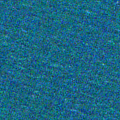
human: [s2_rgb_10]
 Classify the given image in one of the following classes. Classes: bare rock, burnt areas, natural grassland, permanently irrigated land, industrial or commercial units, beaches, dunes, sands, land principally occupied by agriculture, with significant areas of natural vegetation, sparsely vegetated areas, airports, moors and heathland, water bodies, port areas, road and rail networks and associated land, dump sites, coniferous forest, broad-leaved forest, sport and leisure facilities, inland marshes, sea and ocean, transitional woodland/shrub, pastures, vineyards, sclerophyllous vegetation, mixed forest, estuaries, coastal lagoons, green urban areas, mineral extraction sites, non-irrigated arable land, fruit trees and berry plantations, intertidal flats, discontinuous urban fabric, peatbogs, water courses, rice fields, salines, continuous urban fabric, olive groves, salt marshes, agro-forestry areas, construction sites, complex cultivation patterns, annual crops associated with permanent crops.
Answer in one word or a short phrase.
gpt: sea and ocean